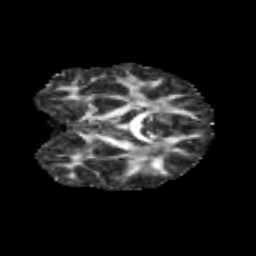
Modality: FA
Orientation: coronal
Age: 11
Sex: female
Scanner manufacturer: siemens
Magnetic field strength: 3 T
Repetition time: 3.8 s
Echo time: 0.07 s